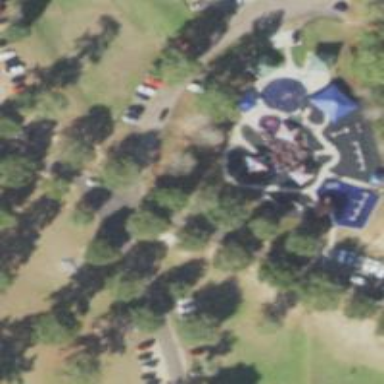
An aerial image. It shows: Disc golf course designed for leisure and sport.